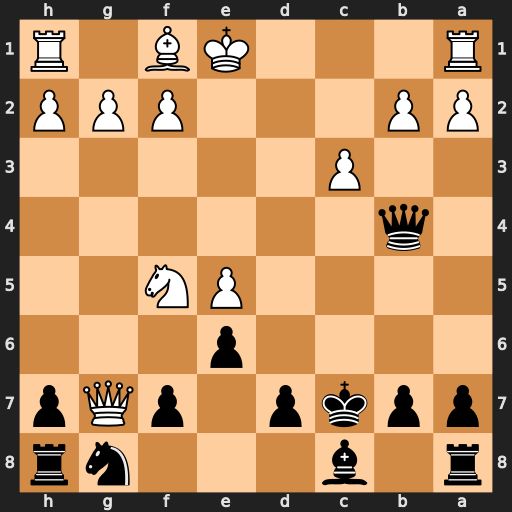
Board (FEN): r1b3nr/ppkp1pQp/4p3/4PN2/1q6/2P5/PP3PPP/R3KB1R
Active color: b
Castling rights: KQ
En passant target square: -
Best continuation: Qxb2 Rd1 Qxc3+